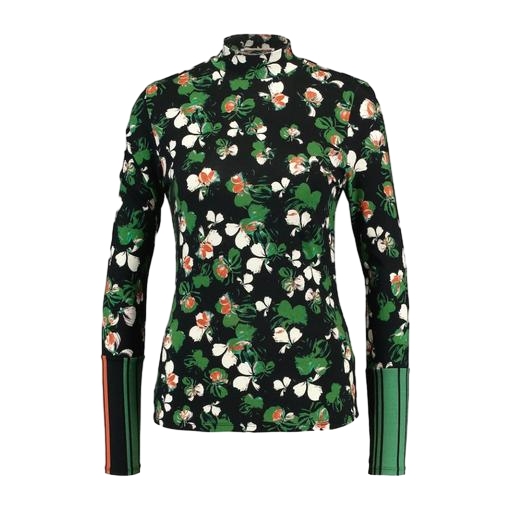
black petite printed mock-neck top only macy, multicolor bettie shirt queen green, green jessie poppy-print top, white background